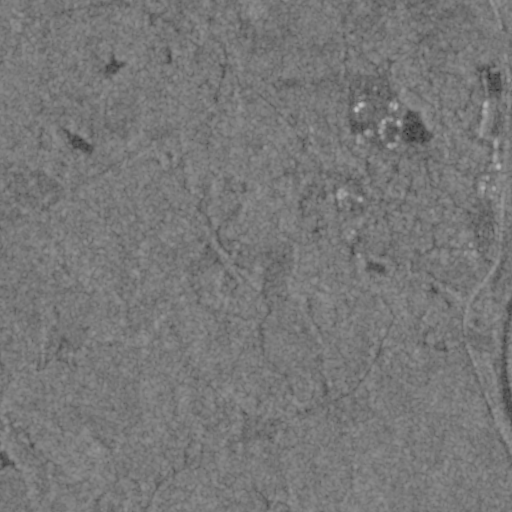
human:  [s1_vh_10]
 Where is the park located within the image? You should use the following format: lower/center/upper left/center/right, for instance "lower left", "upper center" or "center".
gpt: The park is located in the upper right of the image.
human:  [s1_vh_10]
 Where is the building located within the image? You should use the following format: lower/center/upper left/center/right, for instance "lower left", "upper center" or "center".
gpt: The building is located in the upper right of the image.
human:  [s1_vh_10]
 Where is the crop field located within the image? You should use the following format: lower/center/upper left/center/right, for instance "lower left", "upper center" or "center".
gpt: There is no crop field in the image.

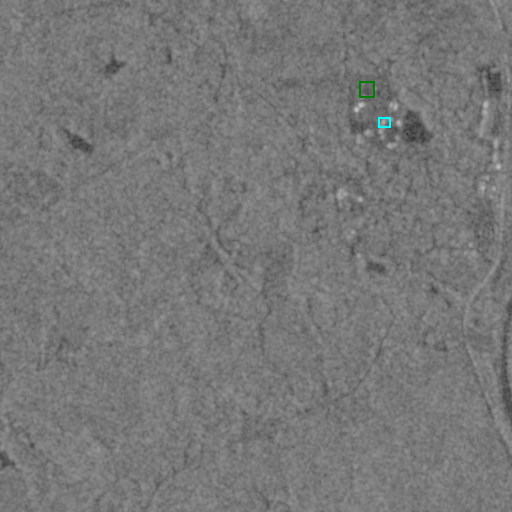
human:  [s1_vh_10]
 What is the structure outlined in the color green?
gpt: The structure outlined in green is a park.
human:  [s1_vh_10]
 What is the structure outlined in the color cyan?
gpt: The structure outlined in cyan is a building.
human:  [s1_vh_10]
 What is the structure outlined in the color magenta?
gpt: There is no magenta outline.